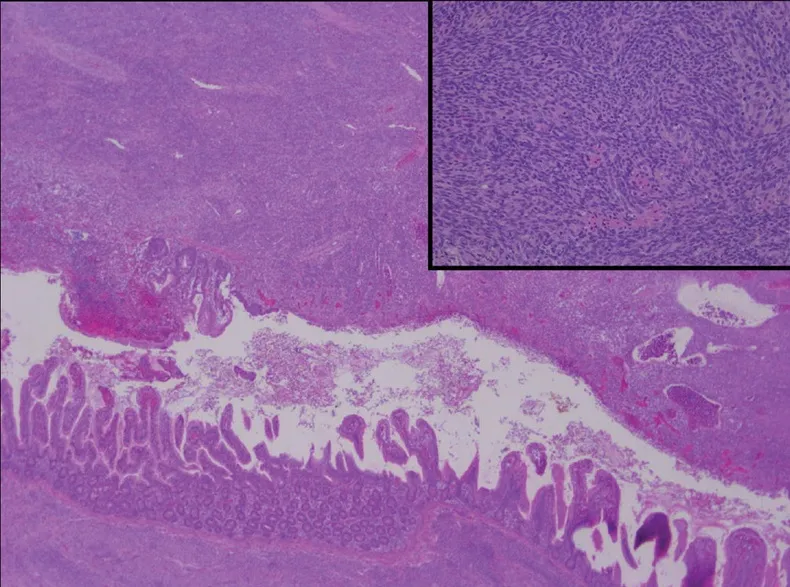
Intestinal fibrosarcoma (hematoxylin and eosin: original magnification x25 and x250 in inset), dense spindle cells proliferation occurring in the submucosa and extending to the whole intestinal wall.
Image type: pathology (h&e)